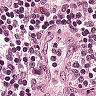
Metastatic tissue present: yes